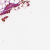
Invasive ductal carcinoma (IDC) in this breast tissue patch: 0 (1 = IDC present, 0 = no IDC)